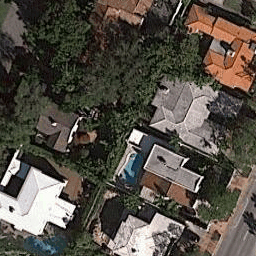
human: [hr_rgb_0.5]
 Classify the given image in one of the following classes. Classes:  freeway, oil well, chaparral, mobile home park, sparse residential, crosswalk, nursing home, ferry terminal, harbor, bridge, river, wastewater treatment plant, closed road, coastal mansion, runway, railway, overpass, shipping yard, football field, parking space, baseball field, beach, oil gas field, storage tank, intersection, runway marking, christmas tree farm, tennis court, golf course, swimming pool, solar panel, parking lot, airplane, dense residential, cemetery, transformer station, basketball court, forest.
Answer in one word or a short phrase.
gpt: coastal mansion